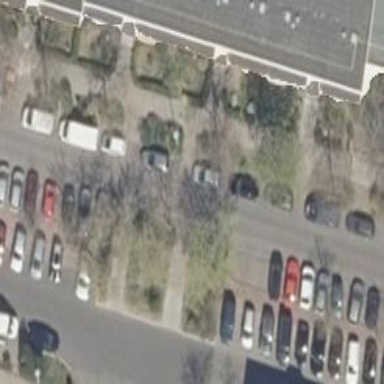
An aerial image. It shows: Footway with concrete surface.